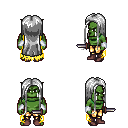
a pixel art fantasy rpg character, male body template, orc, green skin, yellow tattered cape, gold greaves, white extra-long hairstyle, white cloth bracers, maroon shoes, dagger, four views (front, back, left, right), 2x2 character sprite sheet, small pixel art, hard edges, no anti-aliasing